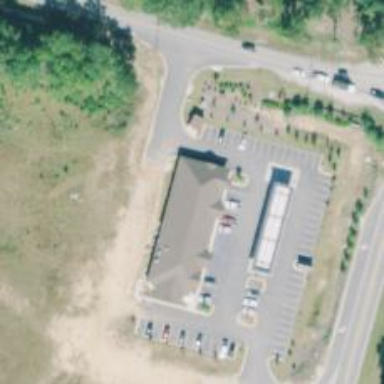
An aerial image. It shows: Convenience shop.